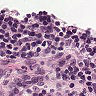
Metastatic tissue present: no